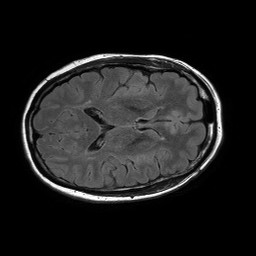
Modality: FLAIR
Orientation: axial
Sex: female
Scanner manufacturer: philips
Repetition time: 11 s
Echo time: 0.125 s